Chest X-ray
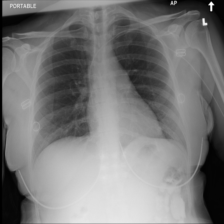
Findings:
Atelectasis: negative
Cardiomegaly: negative
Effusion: negative
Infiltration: negative
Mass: negative
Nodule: positive
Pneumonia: negative
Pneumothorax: negative
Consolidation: negative
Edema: negative
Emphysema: negative
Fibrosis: negative
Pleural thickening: negative
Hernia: negative